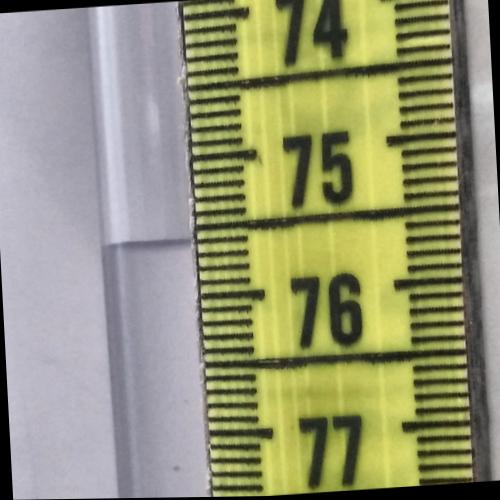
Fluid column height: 75.6 cm